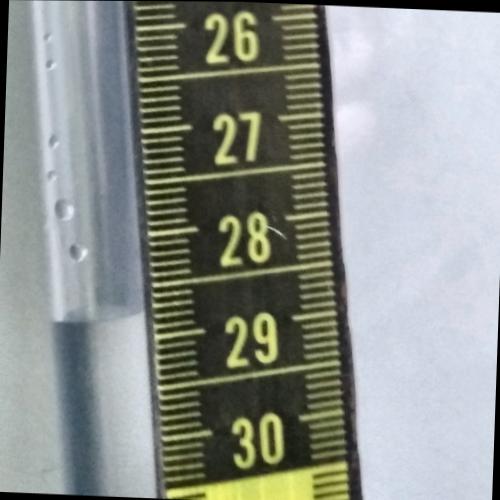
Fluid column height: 28.8 cm